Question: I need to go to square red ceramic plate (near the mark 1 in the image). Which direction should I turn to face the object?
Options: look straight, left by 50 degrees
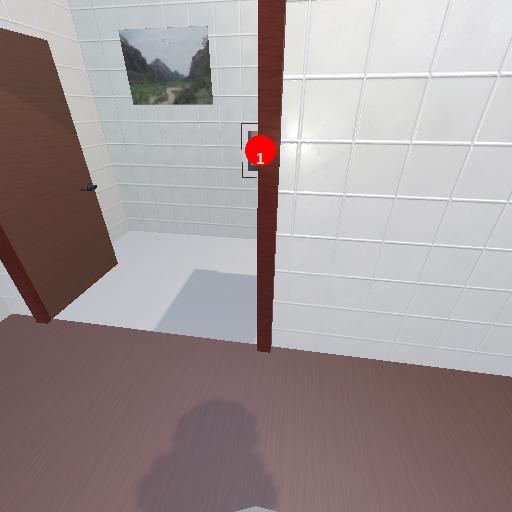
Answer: look straight